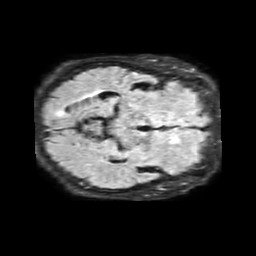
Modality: FLAIR
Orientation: axial
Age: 66
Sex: female
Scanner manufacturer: philips
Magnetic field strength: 1.5 T
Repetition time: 6 s
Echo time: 0.09961 s